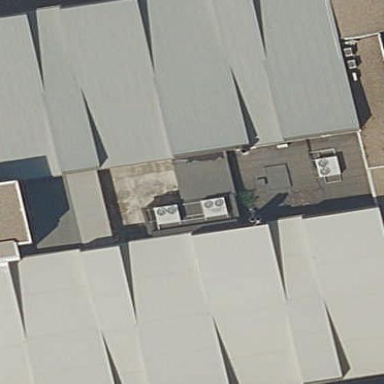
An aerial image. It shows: University building with flat metal roof oriented across. The roof is white in color.